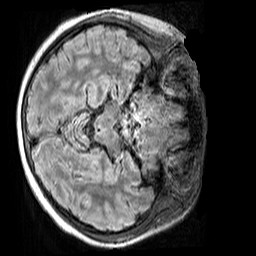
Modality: FLAIR
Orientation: axial
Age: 11
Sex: male
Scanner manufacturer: siemens
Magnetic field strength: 3 T
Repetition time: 5 s
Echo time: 0.388 s